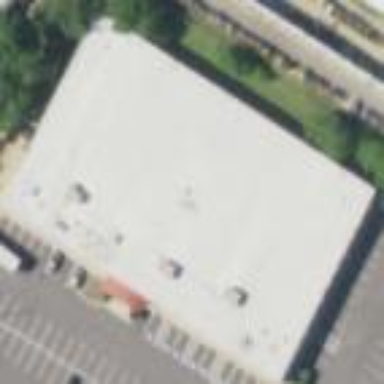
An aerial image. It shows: Building housing bowling alley.